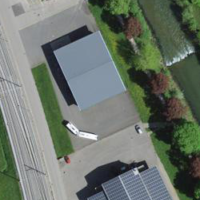
EUNIS habitat code: 55
Species observed at this site:
Veronica filiformis